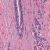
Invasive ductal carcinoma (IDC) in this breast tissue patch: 1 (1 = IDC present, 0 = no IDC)